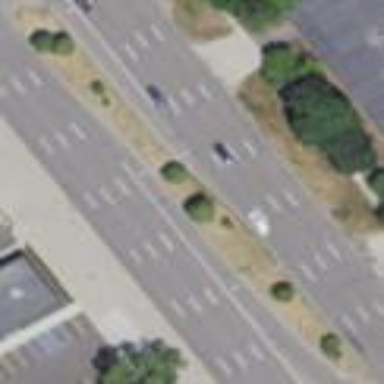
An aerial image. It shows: Grassy area with traffic calming island.